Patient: sex F, age 58
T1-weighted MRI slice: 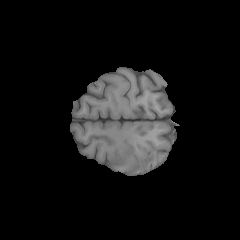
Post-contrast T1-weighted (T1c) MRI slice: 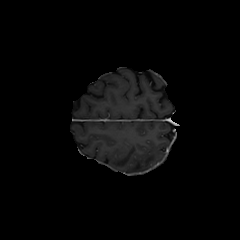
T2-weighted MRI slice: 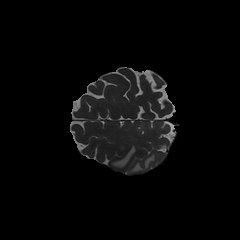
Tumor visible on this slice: yes
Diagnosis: Glioblastoma, IDH-wildtype
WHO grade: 4